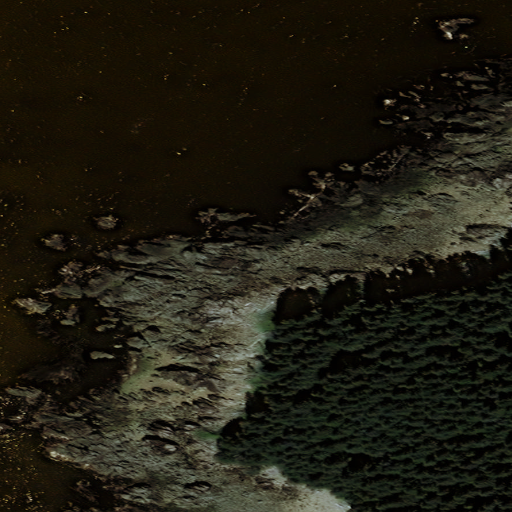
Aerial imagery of cape in Alaska named Point Bede containing only unknown